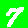
Digit: 7